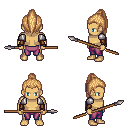
a pixel art fantasy rpg character, male body template, human, tanned skin, steel arm armor, magenta pants, light blonde long topknot hairstyle, leather bracers, spear, four views (front, back, left, right), 2x2 character sprite sheet, small pixel art, hard edges, no anti-aliasing